Question: I have an accordion (expandable / collapsible) using <URL> which has three panels.

I don't want the user to be able to open multiple panels at a time. The documentation give this option
'''
<accordion close-others="oneAtATime">
'''
With this in the controler
'''
$scope.oneAtATime = true;
'''
But I'm still able to open multiple panels at a time. What am I missing?
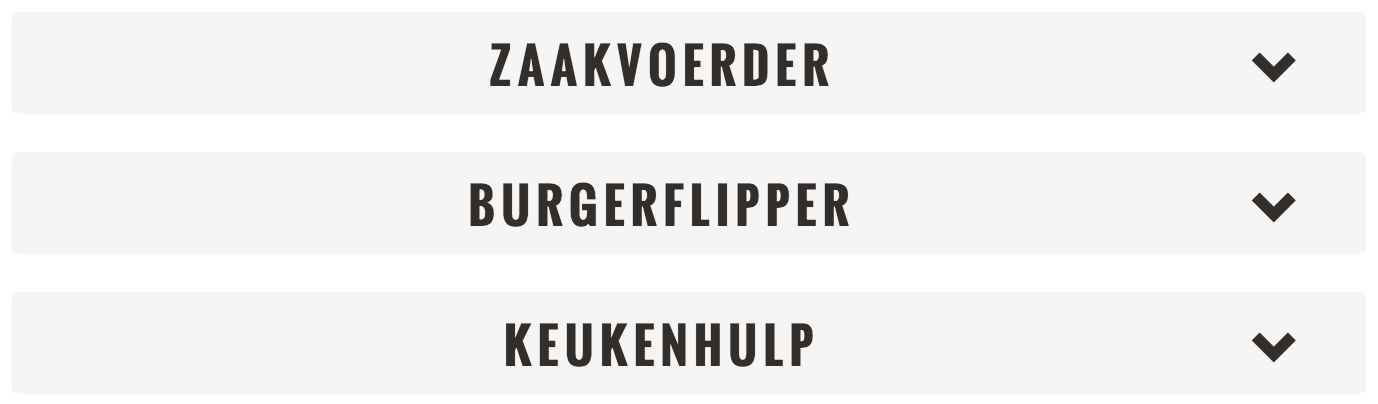
Answer: use it like this
'''
<accordion close-others = "true">
</accordion>
'''
Check this <URL>
If these changes are not giving you expected results, then something else is not correct in your program, check the dependencies and create a plunker and post the link